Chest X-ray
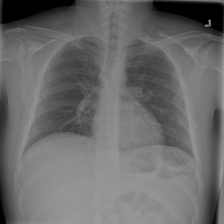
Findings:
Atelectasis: negative
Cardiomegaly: negative
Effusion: negative
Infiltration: negative
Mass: negative
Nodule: negative
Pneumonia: negative
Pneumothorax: negative
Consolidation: negative
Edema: negative
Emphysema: negative
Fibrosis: negative
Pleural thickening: negative
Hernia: negative